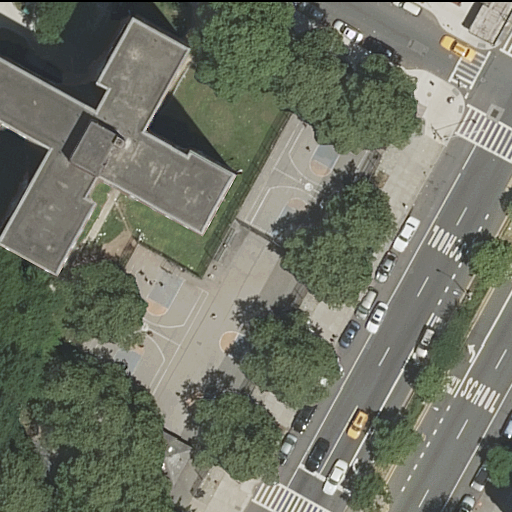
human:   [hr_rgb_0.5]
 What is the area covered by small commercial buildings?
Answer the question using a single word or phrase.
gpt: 0m2

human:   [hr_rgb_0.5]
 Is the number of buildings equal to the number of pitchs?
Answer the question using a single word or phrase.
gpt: no

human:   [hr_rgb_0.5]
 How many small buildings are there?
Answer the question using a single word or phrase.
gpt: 0

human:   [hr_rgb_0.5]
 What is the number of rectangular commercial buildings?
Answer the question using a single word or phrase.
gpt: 0

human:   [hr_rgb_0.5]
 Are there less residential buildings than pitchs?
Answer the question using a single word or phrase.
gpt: yes

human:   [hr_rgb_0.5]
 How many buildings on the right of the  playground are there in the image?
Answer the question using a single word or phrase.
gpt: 0

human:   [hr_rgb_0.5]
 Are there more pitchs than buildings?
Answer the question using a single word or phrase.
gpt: yes

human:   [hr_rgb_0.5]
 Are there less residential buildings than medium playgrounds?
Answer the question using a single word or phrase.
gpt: no

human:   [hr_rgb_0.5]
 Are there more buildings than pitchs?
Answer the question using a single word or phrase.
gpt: no

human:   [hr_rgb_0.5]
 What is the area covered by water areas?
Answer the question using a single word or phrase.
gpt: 0m2

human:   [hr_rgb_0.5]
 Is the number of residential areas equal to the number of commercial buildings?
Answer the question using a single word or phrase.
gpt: no

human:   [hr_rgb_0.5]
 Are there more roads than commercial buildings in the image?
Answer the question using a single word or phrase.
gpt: yes

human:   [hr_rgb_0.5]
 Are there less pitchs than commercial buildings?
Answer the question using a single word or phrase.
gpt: no

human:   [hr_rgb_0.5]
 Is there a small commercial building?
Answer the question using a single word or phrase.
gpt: no

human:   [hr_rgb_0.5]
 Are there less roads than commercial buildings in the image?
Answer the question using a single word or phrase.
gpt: no

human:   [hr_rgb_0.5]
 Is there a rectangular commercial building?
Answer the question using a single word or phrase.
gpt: no

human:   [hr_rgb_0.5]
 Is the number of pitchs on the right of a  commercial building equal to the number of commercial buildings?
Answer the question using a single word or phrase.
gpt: yes

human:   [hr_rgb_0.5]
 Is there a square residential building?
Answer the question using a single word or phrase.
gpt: no

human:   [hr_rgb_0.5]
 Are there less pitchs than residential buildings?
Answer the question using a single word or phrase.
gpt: no

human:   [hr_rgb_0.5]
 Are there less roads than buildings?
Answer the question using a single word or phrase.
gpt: no

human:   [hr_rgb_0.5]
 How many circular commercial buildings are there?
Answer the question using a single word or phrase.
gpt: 0

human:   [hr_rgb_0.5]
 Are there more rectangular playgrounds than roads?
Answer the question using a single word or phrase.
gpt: no

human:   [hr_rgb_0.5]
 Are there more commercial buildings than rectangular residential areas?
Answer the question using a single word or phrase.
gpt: no

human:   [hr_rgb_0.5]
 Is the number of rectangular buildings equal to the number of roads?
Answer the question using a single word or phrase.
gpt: no

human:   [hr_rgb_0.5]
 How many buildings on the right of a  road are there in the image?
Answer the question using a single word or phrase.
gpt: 0

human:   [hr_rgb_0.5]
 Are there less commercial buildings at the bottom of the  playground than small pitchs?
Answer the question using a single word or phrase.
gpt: no

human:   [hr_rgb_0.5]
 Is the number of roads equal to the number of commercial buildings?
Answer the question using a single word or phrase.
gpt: no

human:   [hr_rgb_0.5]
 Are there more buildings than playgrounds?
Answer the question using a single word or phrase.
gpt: no

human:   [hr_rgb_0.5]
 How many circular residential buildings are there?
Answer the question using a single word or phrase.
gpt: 0

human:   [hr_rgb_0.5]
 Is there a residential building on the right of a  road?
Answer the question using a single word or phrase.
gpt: no

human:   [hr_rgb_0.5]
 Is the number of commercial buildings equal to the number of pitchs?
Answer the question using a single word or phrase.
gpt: no

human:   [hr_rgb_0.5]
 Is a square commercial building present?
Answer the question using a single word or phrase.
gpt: no

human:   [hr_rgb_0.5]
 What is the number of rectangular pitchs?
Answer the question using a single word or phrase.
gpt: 2

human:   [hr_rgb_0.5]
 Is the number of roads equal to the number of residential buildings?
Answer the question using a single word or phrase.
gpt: no

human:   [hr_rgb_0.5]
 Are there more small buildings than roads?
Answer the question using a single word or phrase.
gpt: no

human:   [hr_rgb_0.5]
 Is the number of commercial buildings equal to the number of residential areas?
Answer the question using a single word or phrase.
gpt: no